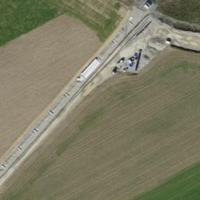
EUNIS habitat code: 56
Species observed at this site:
Emberiza citrinella